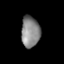
Tissue: lung
Cell type: Fibroblasts
Senescence score: 0.7878
Nuclear area (px): 567
Mean DAPI intensity: 133.88